Question: '''
INSERT INTO Group (Id, Nombre, Cerrado, PermisosLibres, PermisosAdministrados, Reciprocos, Chat, MinutosGrupo)
VALUES ('1', '1', '1', '1', '1', '1', '1', '1');
'''
I do not understand why this error occurs, I have watched many times and I see no failure.

I do not understand why this error occurs, I have watched many times and I see no failure.
'''
#1064 - You have an error in your SQL syntax; check the manual that corresponds to your MySQL server version for the right syntax to use near 'Group (Id, Nombre, Cerrado, PermisosLibres, PermisosAdministrados, Reciprocos, C' at line 1
'''
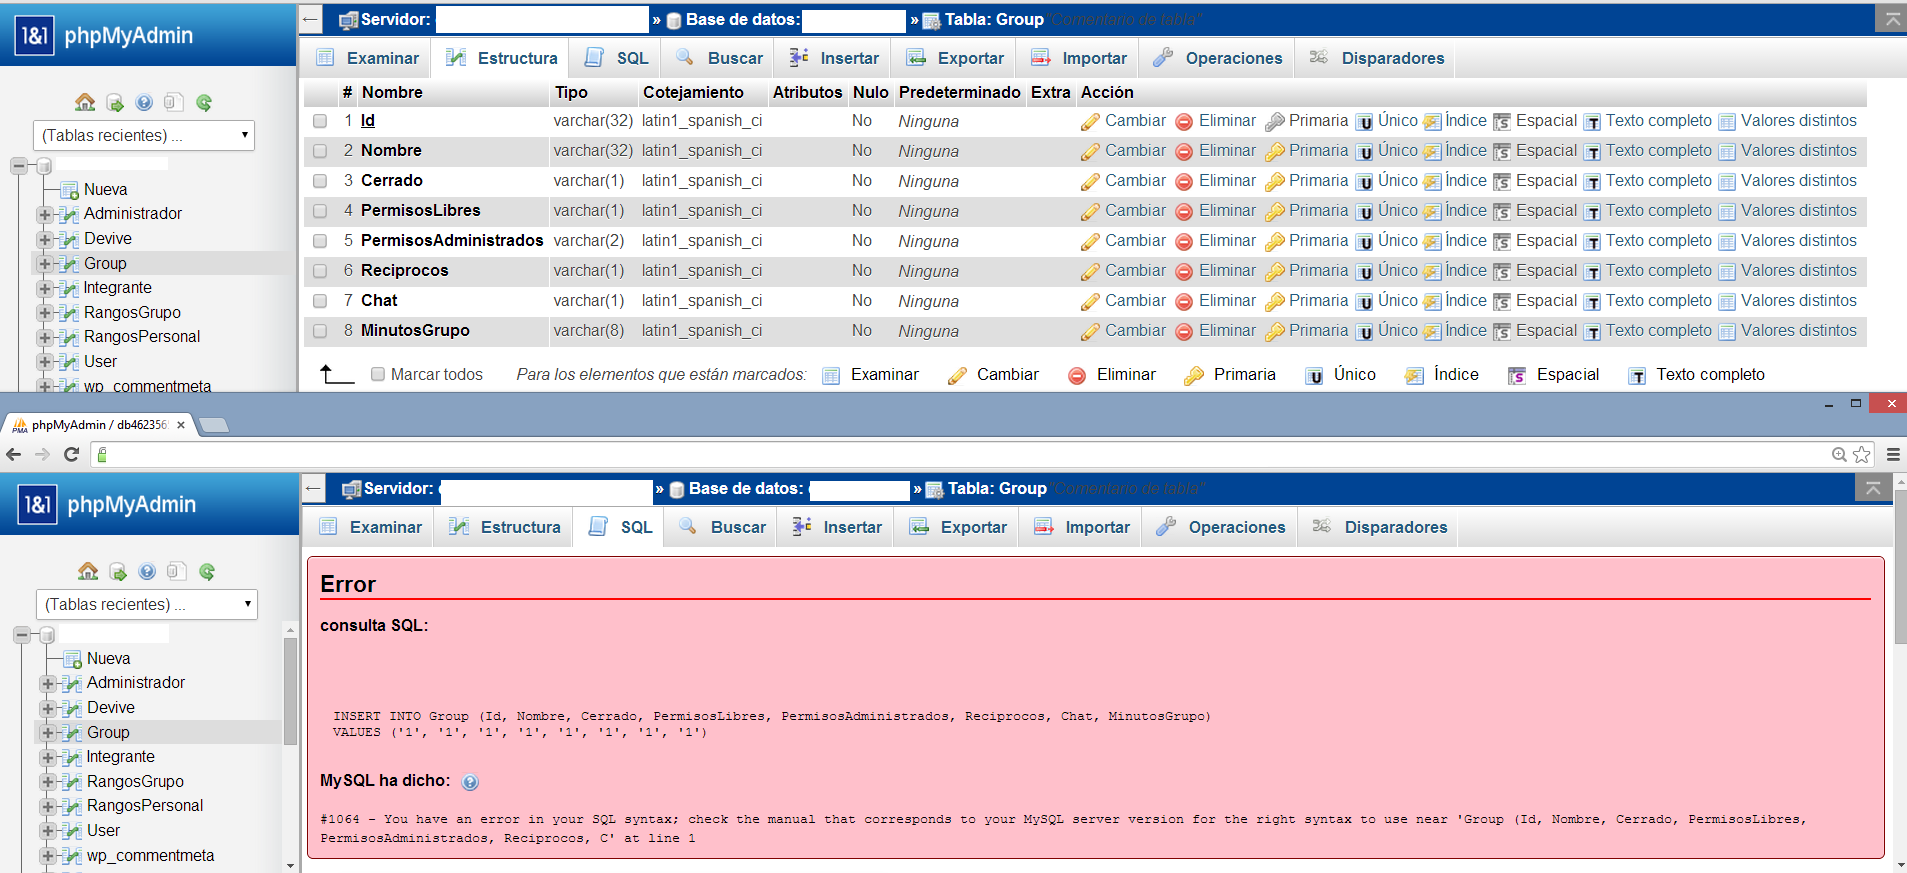
Answer: You cannot use 'Group' as a table name it is a reserved word. You need to use 'Group' with backticks
Your insert statement should be:
'''
INSERT INTO 'Group' (Id, Nombre, Cerrado, PermisosLibres, PermisosAdministrados, Reciprocos, Chat, MinutosGrupo)
VALUES ('1', '1', '1', '1', '1', '1', '1', '1');
'''